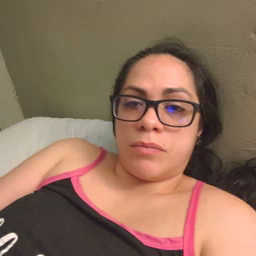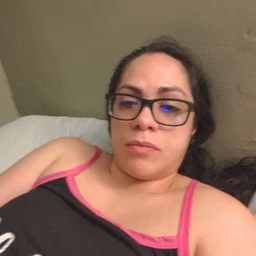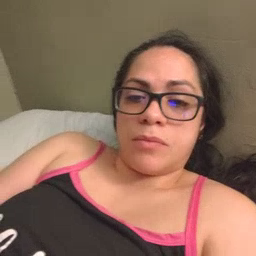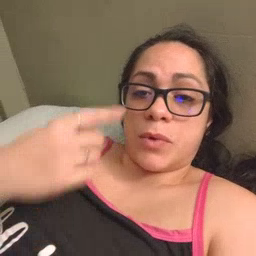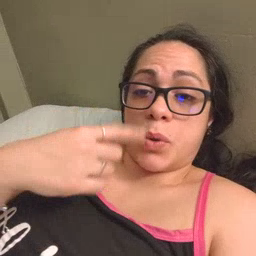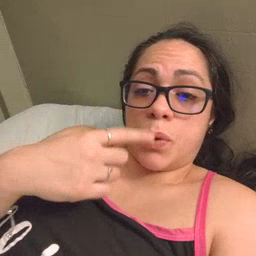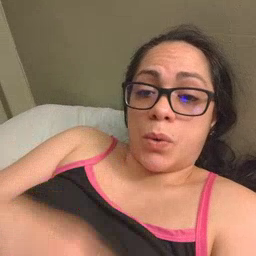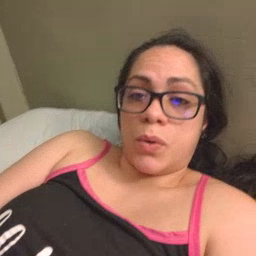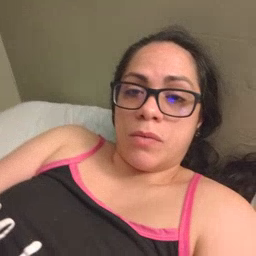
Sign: who